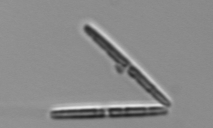
Label: Thalassionema